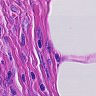
Metastatic tissue present: no